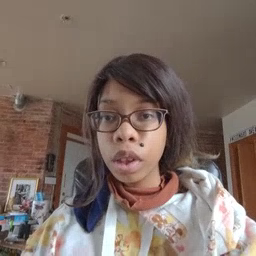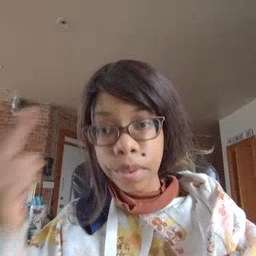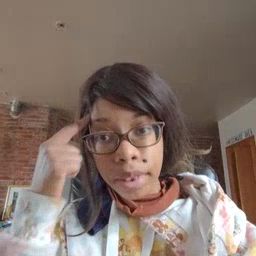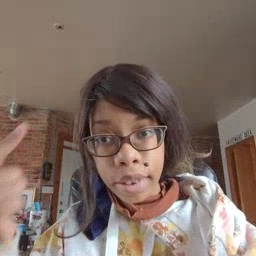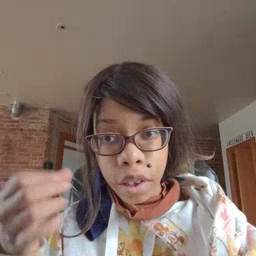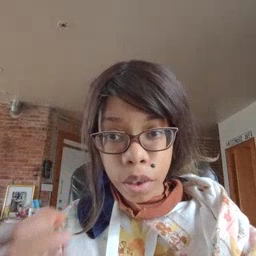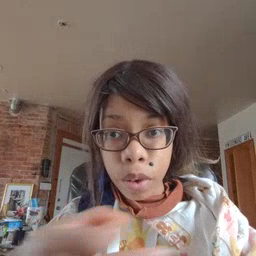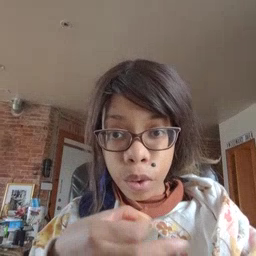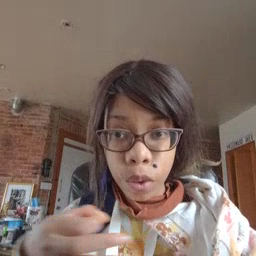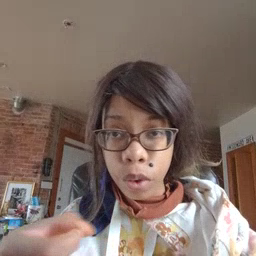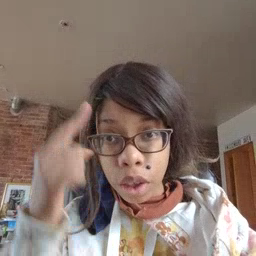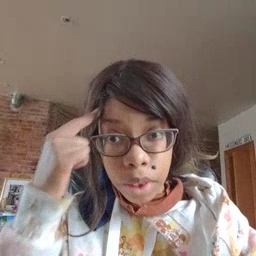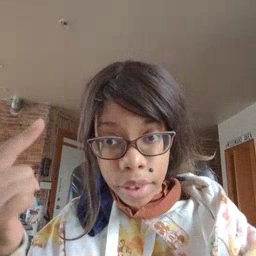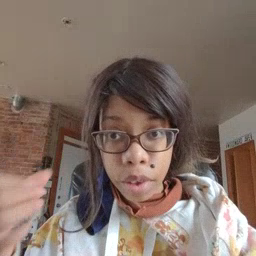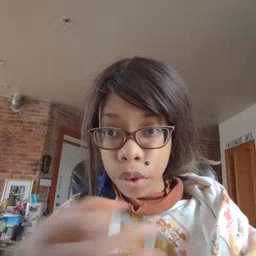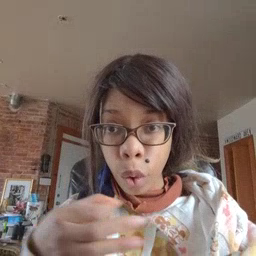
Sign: penny